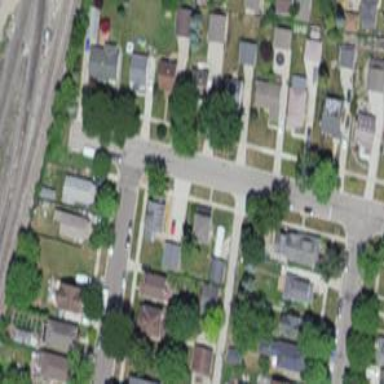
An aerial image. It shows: Alley classified as service road.